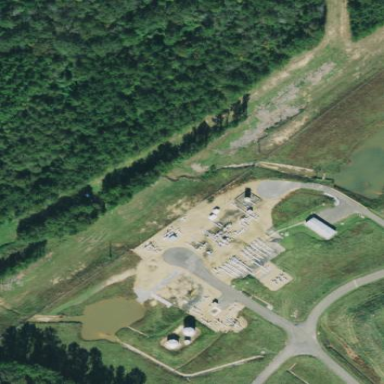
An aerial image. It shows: Industrial area with pumping substation.